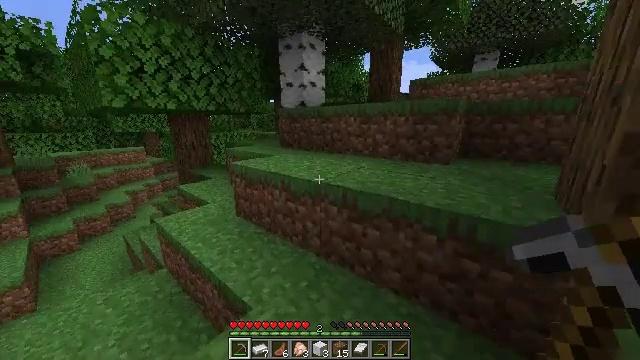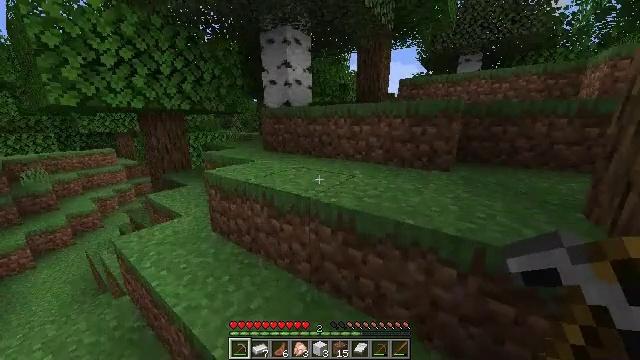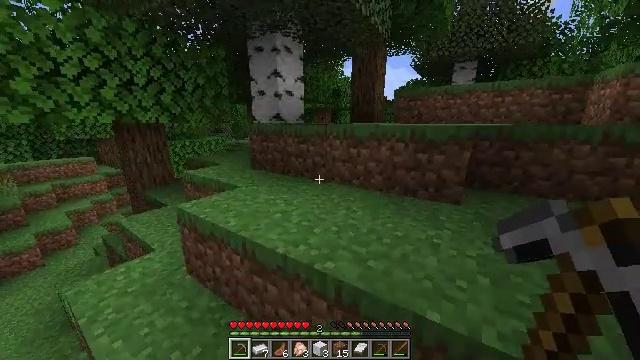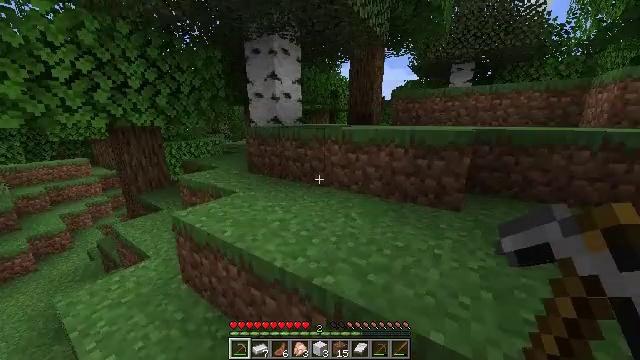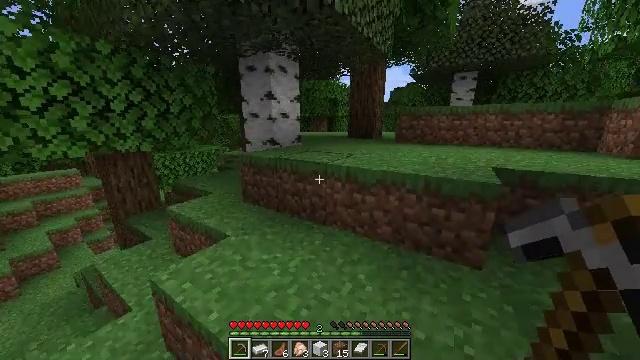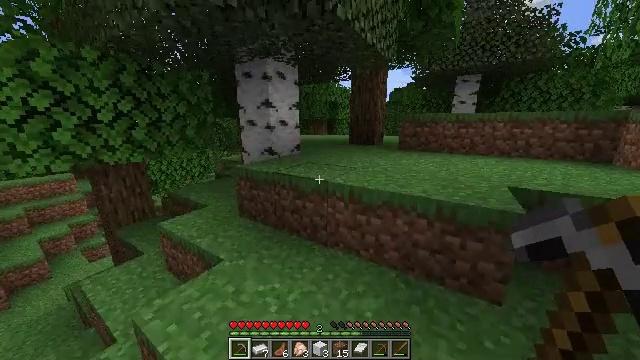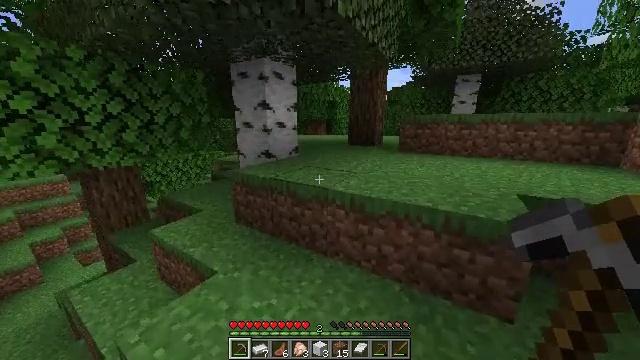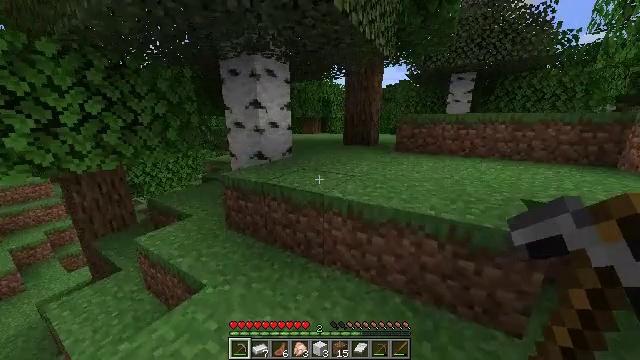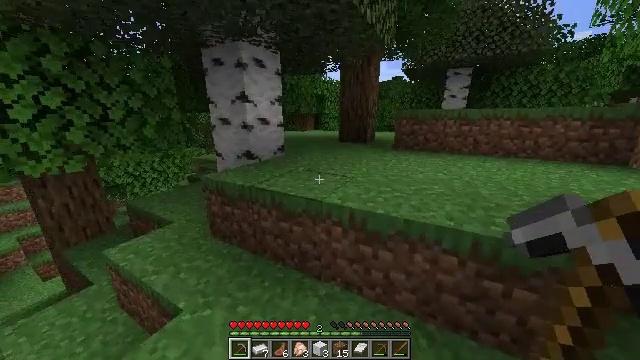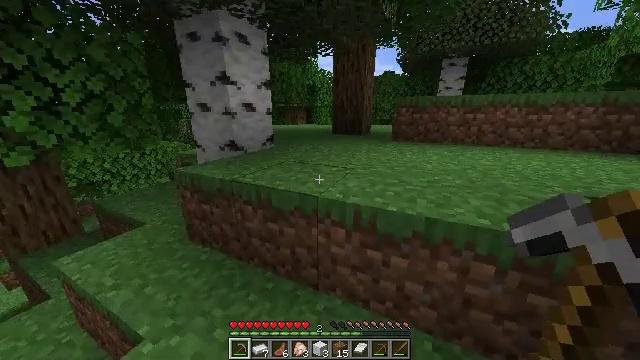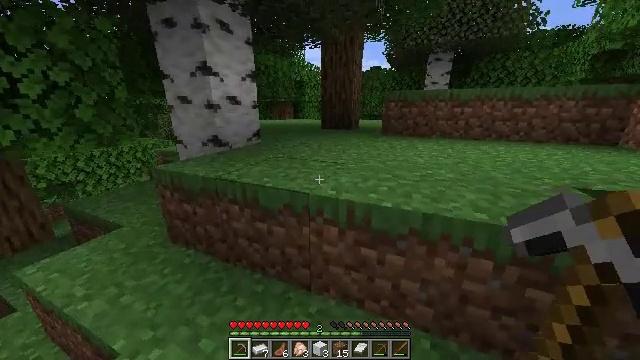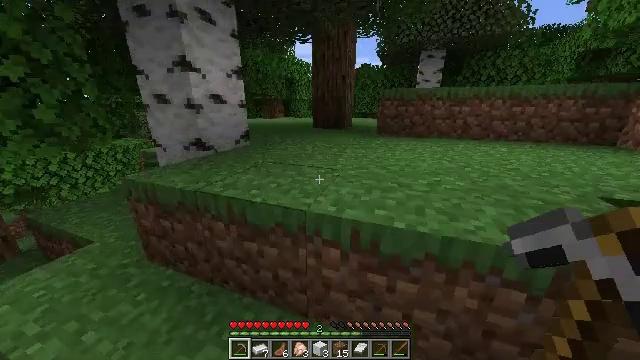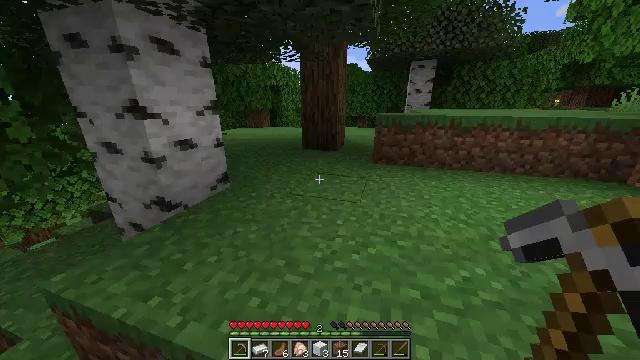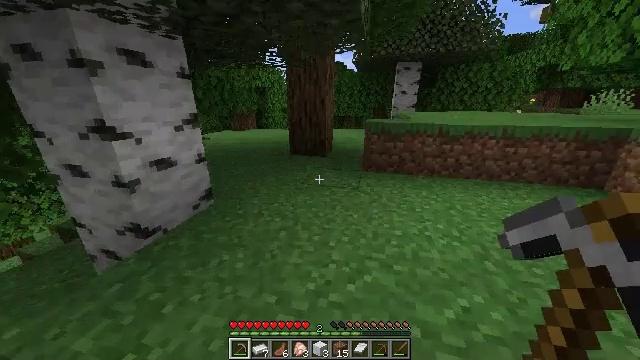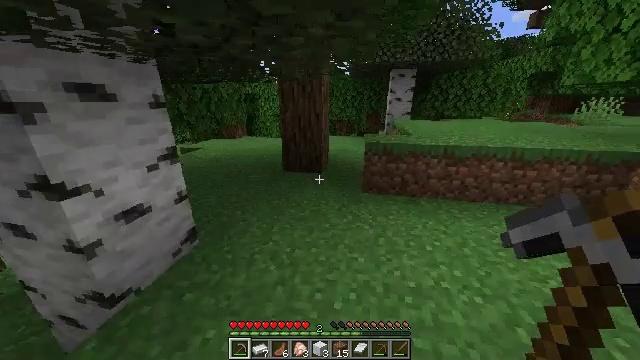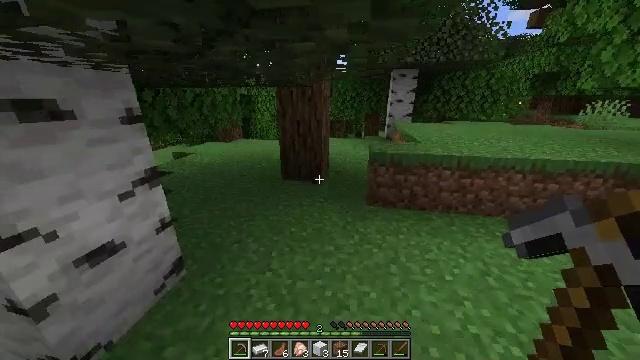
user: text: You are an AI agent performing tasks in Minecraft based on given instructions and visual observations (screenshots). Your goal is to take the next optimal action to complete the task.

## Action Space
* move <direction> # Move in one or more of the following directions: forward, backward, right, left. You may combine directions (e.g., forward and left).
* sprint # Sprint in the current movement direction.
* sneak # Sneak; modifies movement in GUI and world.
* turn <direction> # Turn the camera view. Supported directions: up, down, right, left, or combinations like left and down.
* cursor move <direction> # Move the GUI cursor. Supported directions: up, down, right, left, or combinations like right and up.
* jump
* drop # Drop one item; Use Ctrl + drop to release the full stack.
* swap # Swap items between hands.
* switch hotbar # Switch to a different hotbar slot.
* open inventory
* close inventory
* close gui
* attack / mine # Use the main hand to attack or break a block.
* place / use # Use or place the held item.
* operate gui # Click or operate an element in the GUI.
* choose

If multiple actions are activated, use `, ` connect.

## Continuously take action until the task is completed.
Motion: motion action
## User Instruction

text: Break the chest to retrieve items inside.
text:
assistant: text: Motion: move forward, turn right
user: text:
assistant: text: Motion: move forward, turn right, jump
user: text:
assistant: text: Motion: move forward, jump
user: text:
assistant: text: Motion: move forward, jump
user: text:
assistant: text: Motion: move forward, jump
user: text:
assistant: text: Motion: move forward
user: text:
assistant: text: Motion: move forward, turn right
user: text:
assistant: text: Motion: move forward, turn right
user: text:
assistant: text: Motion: move forward, turn right and down
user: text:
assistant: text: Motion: move forward, turn right and down
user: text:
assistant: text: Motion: move forward, turn right, jump
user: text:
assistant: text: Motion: move forward, turn right, jump
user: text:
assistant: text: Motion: move forward, turn right, jump
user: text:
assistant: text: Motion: move forward, turn right, jump
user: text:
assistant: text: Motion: move forward
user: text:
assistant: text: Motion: move forward
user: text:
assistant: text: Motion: move forward
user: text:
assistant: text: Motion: move forward
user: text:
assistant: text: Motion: move forward
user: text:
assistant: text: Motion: move forward, turn left
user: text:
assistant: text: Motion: move forward, turn left
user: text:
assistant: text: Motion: move forward, turn left
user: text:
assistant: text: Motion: move forward, turn left
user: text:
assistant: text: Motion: move forward, turn left and up
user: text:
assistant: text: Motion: move forward, turn left and up
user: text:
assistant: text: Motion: move forward
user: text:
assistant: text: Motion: move forward
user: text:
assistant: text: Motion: move forward
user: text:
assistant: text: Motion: move forward
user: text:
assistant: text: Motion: move forward